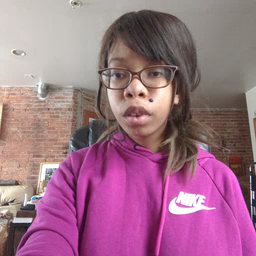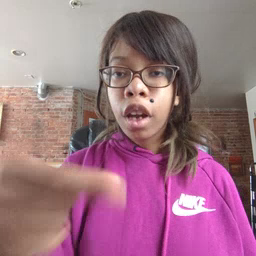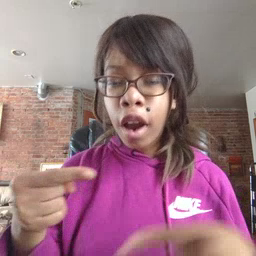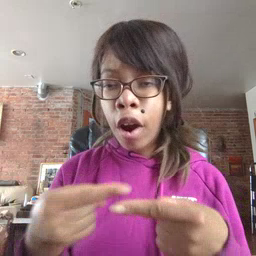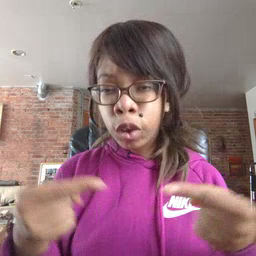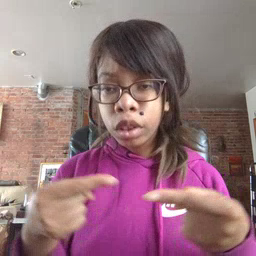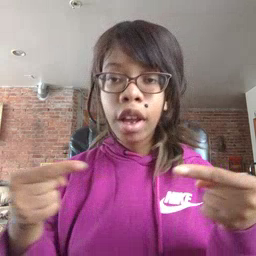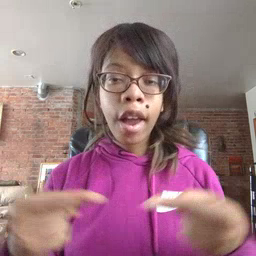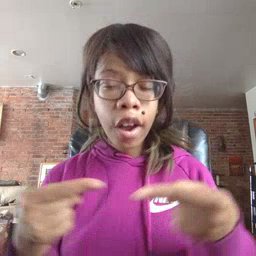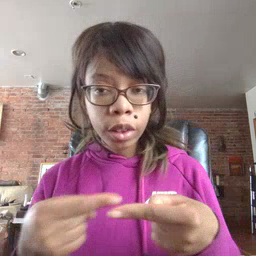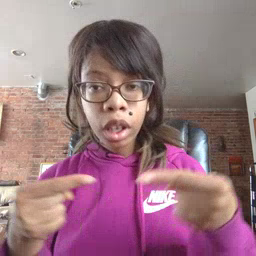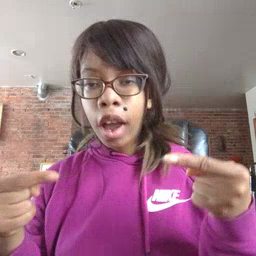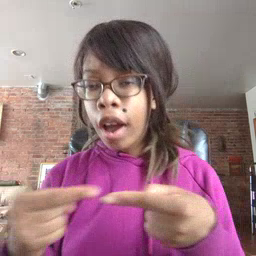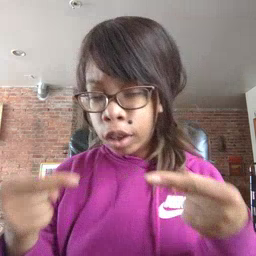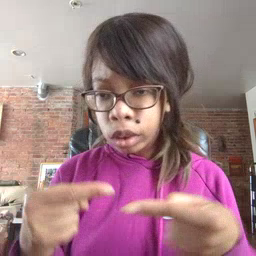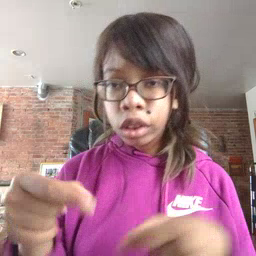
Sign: nap